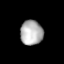
Tissue: lung
Cell type: T cells
Senescence score: 0.197
Nuclear area (px): 547
Mean DAPI intensity: 177.015